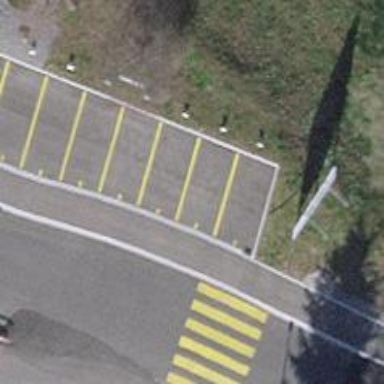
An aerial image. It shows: Parking area with surface.